Question: I have a complex Javascript array which when written to the console looks like this :
'''
function Standing(flagsmall, teamname, won, drawn, lost, goalsfor, goalsagainst, points) {
this.flagSmall = flagsmall;
this.teamName = teamname;
this.won = won;
this.drawn = drawn;
this.lost = lost;
this.goalsFor = goalsfor;
this.goalsAgainst = goalsagainst;
this.points = points;
}
var arrStandings = new Array();
serviceUrl = "http://cloudapp.net/odata/Standings?$expand=Team,Stage&$filter=Team/Group/GroupName eq 'A'";
var line = "";
$.getJSON(serviceUrl, function (results) {
$.each(results['value'], function (i, item) {
//calculate points
var points = (item.Won * 3) + (item.Drawn * 1);
var standing = new Standing(item.Team.FlagSmall, item.Team.TeamName, item.Won, item.Drawn, item.Lost, item.GoalsFor, item.GoalsAgainst, points);
arrStandings.push(standing);
arrStandings.sort(sortfunction);
});
});
'''

Yet when I try to iterate through it I cannot and when I check it's length it returns 0 :
'''
console.dir(arrStandings.length);
arrStandings.forEach(function (index) {
...
});
'''
How do I access the objects within the array?
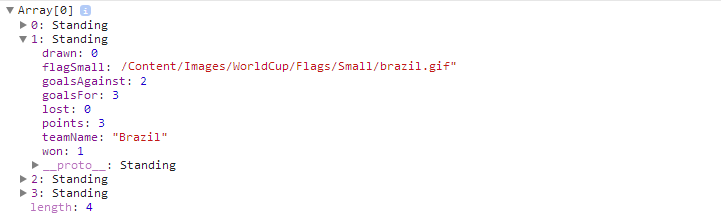
Answer: It's not a 100% clear from your code but looks like you are trying to print the length of the array before it has been populated.
$.getJSON is an asynchronous operation, so at the point in time when you're writing to the console it has not yet been populated.
The representation displayed in the javascript console is rendered after the array is created, when it is first accessed.